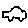
Label: car